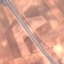
Label: Highway